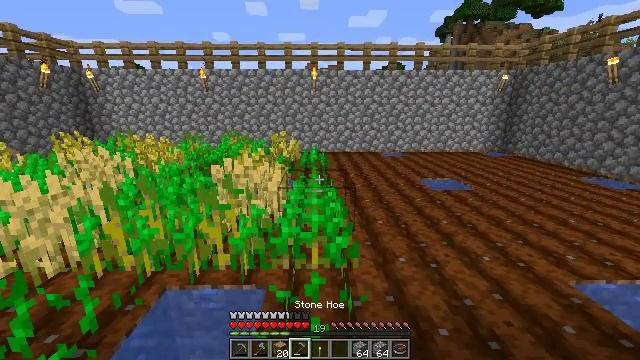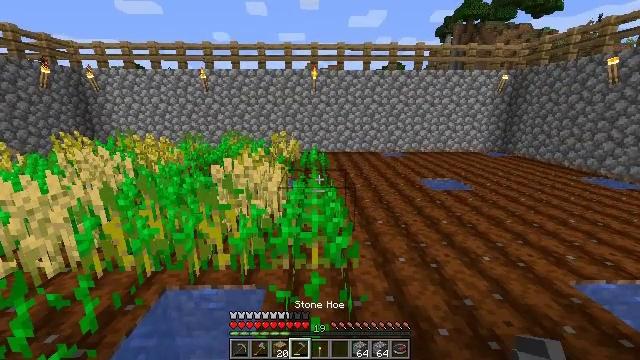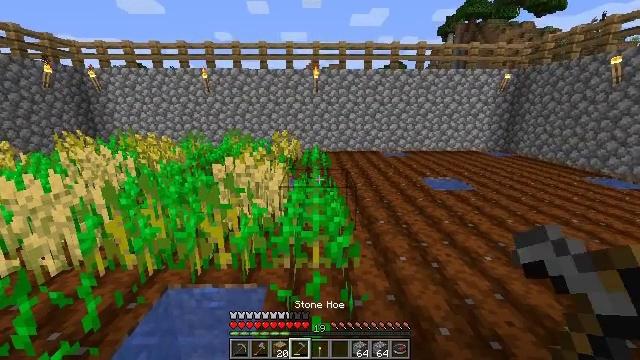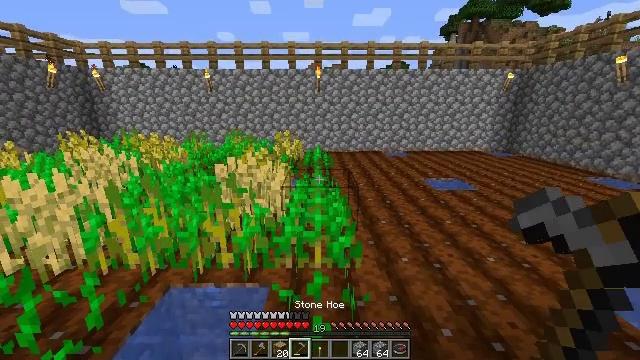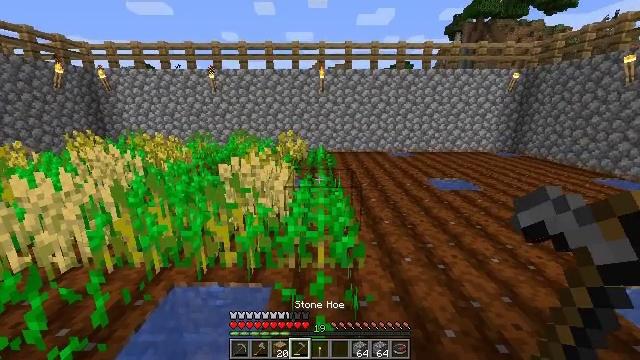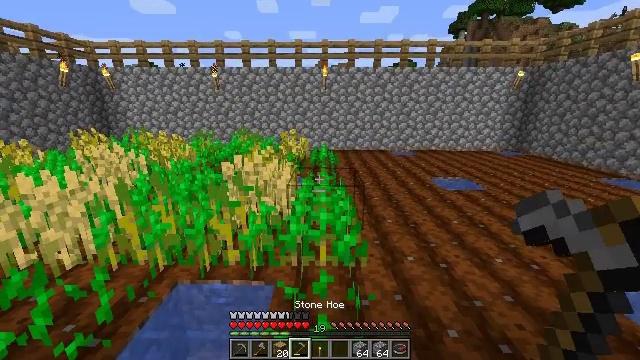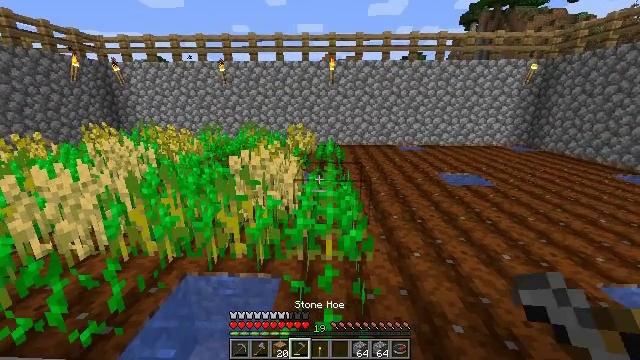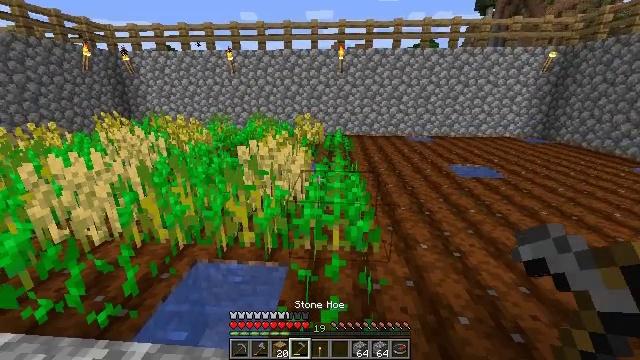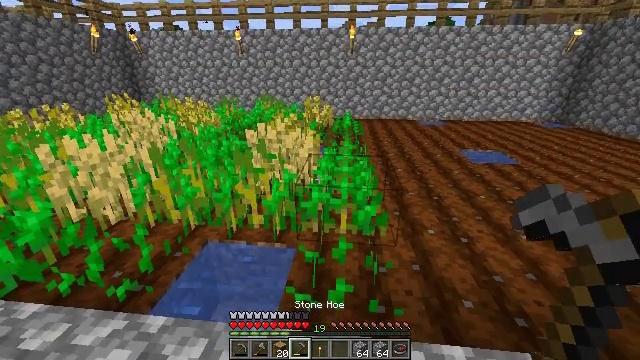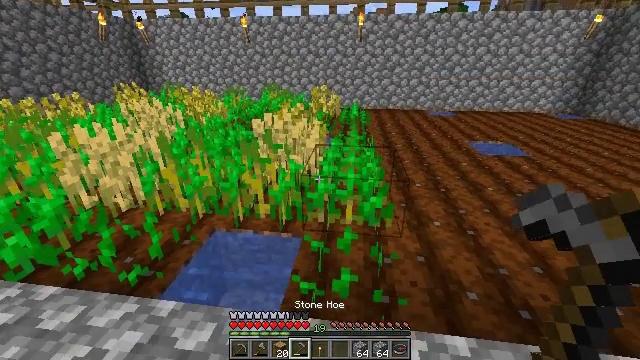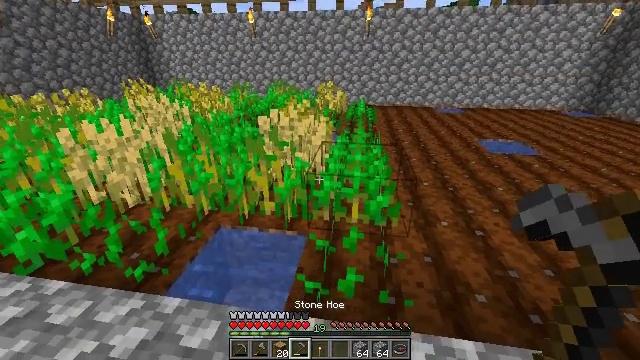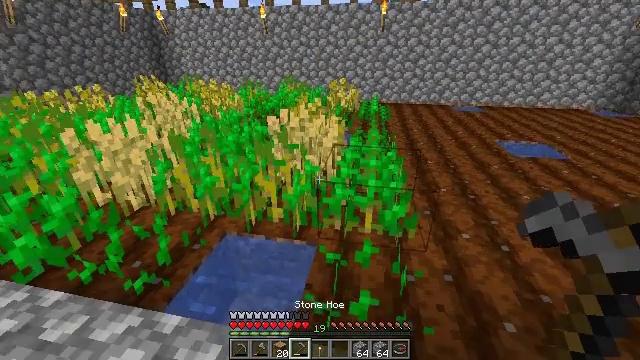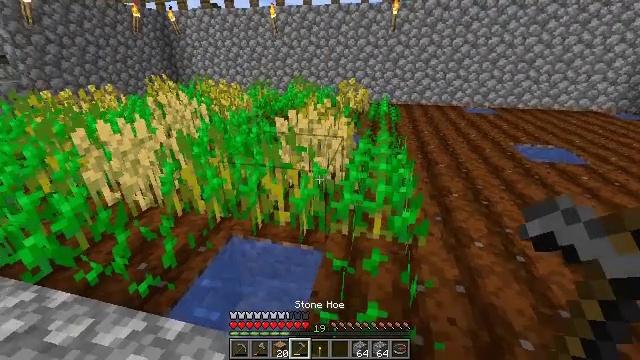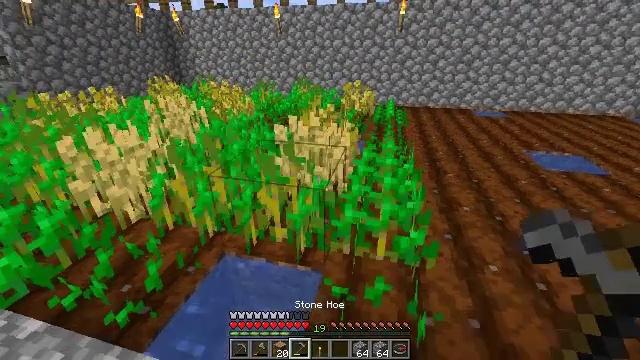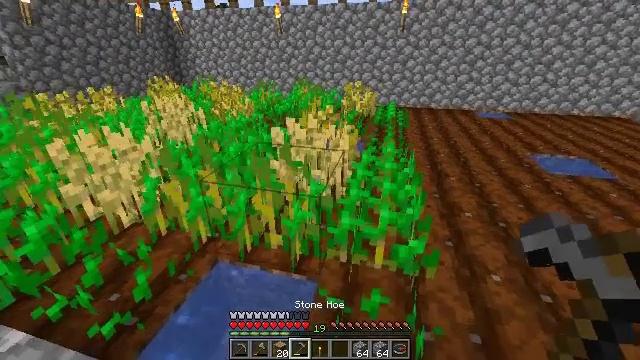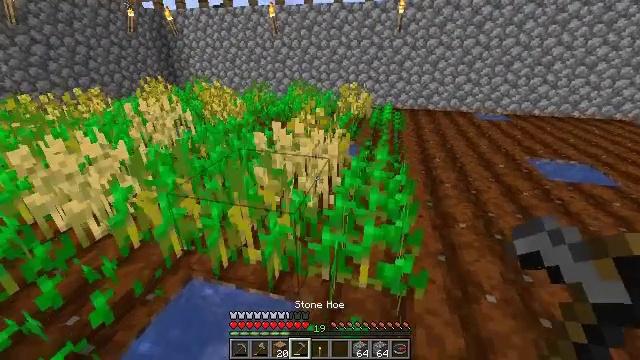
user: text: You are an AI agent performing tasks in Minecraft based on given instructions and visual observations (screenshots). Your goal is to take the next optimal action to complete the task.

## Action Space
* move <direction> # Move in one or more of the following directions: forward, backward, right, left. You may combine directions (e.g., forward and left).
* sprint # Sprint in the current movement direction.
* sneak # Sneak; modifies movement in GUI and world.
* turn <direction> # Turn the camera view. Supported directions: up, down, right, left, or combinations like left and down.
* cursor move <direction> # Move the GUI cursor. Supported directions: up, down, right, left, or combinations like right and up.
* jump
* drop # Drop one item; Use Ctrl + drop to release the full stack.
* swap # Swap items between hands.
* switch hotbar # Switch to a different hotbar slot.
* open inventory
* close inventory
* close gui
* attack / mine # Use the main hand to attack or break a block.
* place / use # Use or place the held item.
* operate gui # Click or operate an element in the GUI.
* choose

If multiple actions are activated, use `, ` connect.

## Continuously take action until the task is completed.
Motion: motion action
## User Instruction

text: Collect wheat crops.
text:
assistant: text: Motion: switch to hotbar 4
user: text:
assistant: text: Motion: no_op
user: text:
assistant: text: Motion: no_op
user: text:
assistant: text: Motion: no_op
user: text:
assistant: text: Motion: no_op
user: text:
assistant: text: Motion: turn left and down
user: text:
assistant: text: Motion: turn left and down
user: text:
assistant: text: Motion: turn left and down
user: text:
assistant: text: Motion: turn left and down
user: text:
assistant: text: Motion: move forward, turn left
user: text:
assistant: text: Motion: move forward, turn left
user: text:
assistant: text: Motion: move forward, turn left
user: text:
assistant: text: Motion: move forward and move right, turn left
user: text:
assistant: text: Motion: move forward and move right
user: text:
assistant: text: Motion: move forward and move right
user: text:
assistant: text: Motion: move forward and move right
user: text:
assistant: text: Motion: turn down
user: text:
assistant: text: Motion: turn down
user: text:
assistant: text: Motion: turn down
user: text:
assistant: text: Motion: move forward
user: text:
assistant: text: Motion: move forward
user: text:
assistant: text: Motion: move forward, turn left
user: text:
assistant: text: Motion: move forward, turn left
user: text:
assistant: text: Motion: move forward, turn left
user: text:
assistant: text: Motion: move forward, turn left
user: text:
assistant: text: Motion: move forward, turn left
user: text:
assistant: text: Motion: move forward, turn left
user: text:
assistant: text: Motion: move forward, turn left
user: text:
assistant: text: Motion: turn left and down
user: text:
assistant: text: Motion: turn left and down